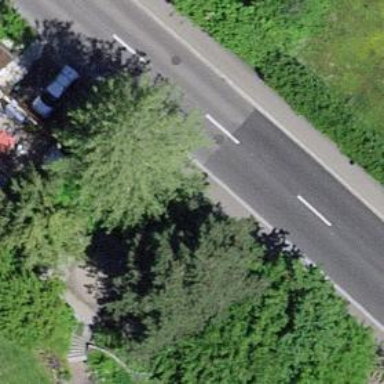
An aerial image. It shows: Bus stop with platform for public transport.